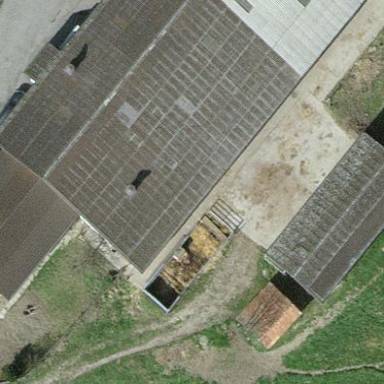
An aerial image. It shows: View of roof of building.